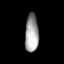
Tissue: lung
Cell type: Epithelial cells
Senescence score: 0.2429
Nuclear area (px): 498
Mean DAPI intensity: 161.303